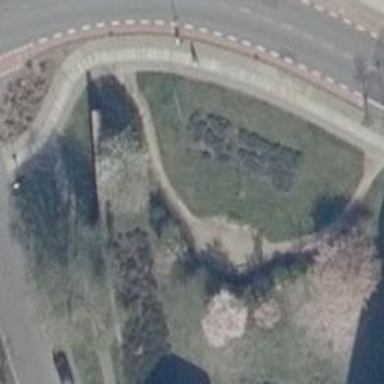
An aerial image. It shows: Compacted footway.